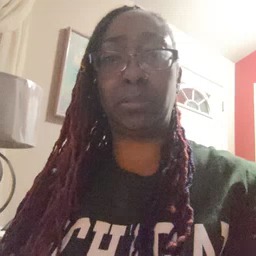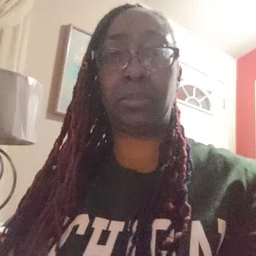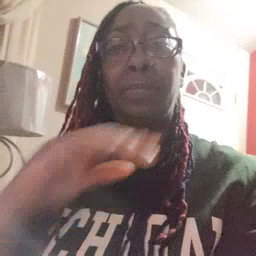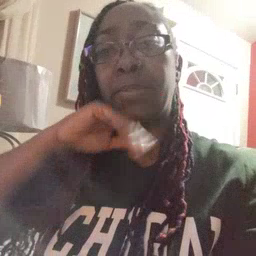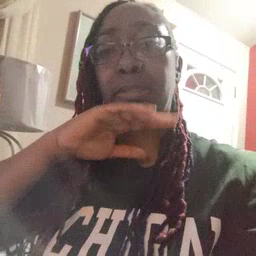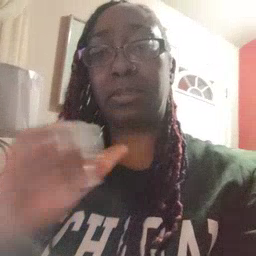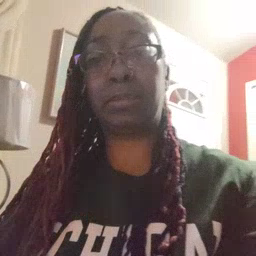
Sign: pig